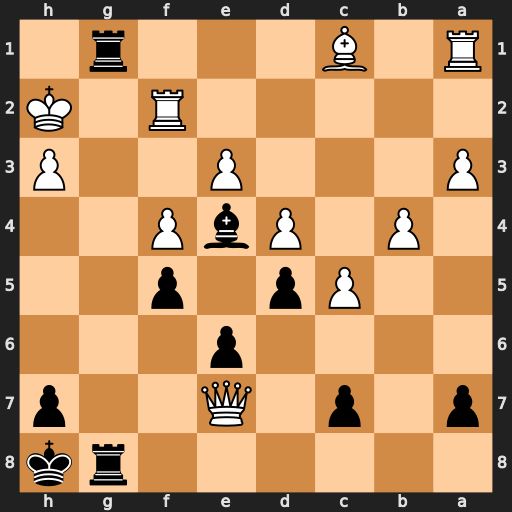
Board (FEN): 6rk/p1p1Q2p/4p3/2Pp1p2/1P1PbP2/P3P2P/5R1K/R1B3r1
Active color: b
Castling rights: -
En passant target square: -
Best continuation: Rh1#